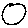
Label: circle